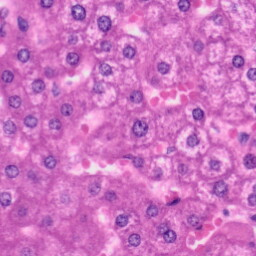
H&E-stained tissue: Liver